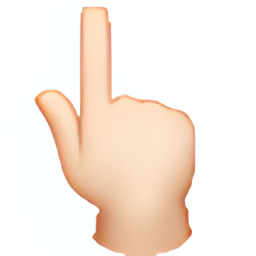
Name: white up pointing backhand index
Emoji: 👆🏻
Group: People & Body
Sub-group: hand-single-finger